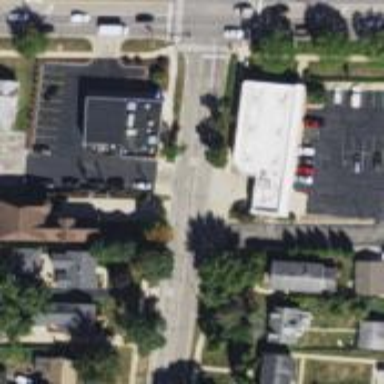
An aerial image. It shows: Residential road with separate asphalt sidewalk.